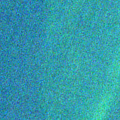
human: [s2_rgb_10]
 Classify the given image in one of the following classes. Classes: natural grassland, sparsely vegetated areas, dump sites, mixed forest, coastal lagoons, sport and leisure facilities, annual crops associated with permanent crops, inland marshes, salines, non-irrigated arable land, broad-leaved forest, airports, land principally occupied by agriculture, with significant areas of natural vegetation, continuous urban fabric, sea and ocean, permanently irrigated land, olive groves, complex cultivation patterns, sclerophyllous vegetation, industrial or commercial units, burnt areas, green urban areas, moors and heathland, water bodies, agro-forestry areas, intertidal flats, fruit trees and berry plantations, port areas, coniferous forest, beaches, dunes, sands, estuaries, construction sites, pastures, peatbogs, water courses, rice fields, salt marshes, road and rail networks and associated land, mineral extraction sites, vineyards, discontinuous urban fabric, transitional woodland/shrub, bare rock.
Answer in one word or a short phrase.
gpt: sea and ocean